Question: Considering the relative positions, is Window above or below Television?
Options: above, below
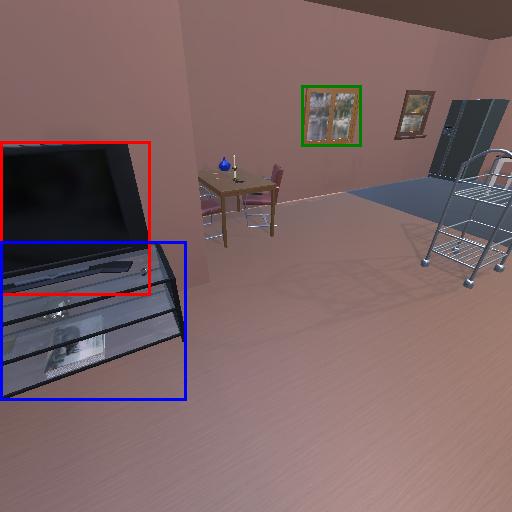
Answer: above